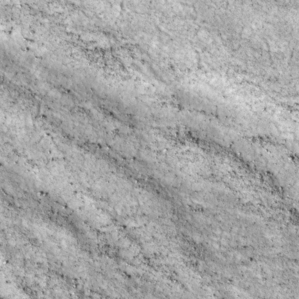
Label: non_frost